九年级 · 度量几何学
(6 分) 如图, 弓形 $A B$ 是由 $A B$ 和弦 $A B$ 所围成的图形, 弓形 $A B$ 的高是 $A B$ 的中点到 $A B$ 的距离, 点 $O$ 是 $A B$ 所在圆的圆心， $A B=24 \mathrm{~cm}$ ，弓形 $A B$ 的高为 $6 \mathrm{~cm}$.

(1)求 $\odot O$ 的半径;

(2)经测量 $\angle A O B$ 的度数约为 $106^{\circ}$, 则弓形 $A B$ 的面积为 $\qquad$ $\mathrm{cm}^{2}$.

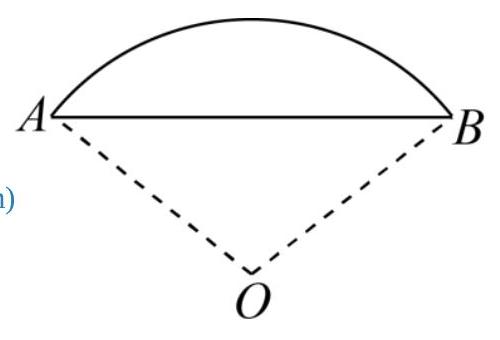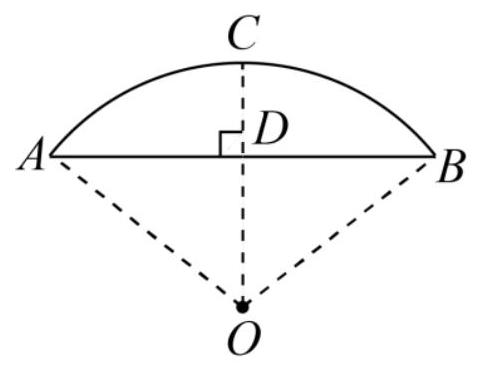
答案:  (1) $15 \mathrm{~cm}$

(2) $\frac{265 \pi}{4}-108$

解析: (1) 过点 $O$ 作 $O D \perp A B$ 于点 $D$, 交 $A B$ 于点 $C$, 设 $\odot O$ 的半径为 $r$, 根据垂径定理可得 $A D=12, C D=6$, 从而得出 $O D=r-6$, 然后利用勾股定理建立关于 $r$ 的方程, 最后解方程即可;

（2）弓形面积看成扇形面积减去三角形面积即可.

【详解】(1) 解：过点 $O$ 作 $O D \perp A B$ 于点 $D$, 交 $A B$ 于点 $C$, 设 $\odot O$ 的半径为 $r$, $\because$ 点 $O$ 为圆心, $A B=24$, 弓形 $A B$ 的高为 6 .
$\therefore A D=B D=\frac{1}{2} A B=12$, 点 $C$ 是 $A B$ 的中点,

$\therefore C D=6, O D=C O-C D=r-6$,

在 $\triangle A O D$ 中, $A O^{2}=A D^{2}+D O^{2}$,

$\therefore r^{2}=12^{2}+(r-6)^{2}$,

解得: $r=15$.

$\therefore \odot O$ 的半径为 $15 \mathrm{~cm}$.

(2) $\because r=15, \angle A O B=106^{\circ}, D O=15-6=9$

$\therefore S_{\text {形 }}=S_{\text {扇形AOB }}-S_{\triangle A O B}$

$=\frac{106 \pi \times 15^{2}}{360}-\frac{1}{2} \times 24 \times 9$

$=\frac{265 \pi}{4}-108$.

$\therefore$ 弓形 $A B$ 的面积为 $\left(\frac{265 \pi}{4}-108\right) \mathrm{cm}^{2}$.

故答案为: $\frac{265 \pi}{4}-108$.

【点睛】本题考查垂径定理：垂直于弦的直径平分这条弦, 并且平分弦所对的两条弧. 也考查了勾股定理, 扇形的面积, 三角形的面积等知识, 运用了分割法求不规则图形面积的解题方法. 解题的关键是过圆心作弦的垂线构造直角三角形求出圆的半径.